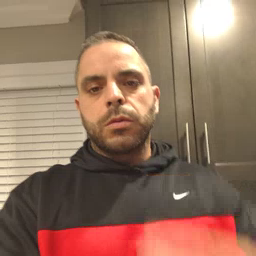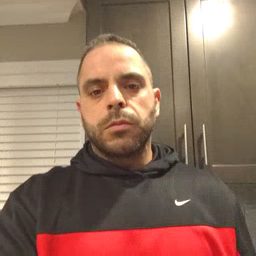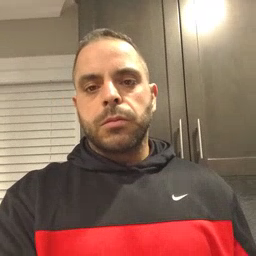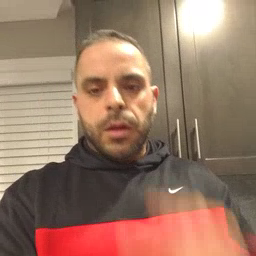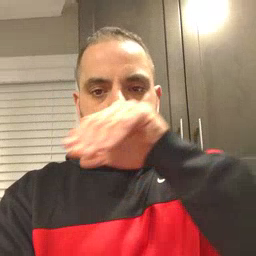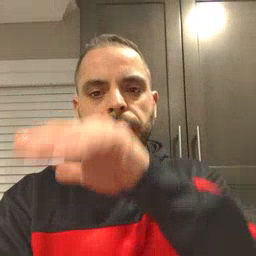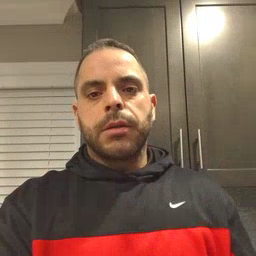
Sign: elephant